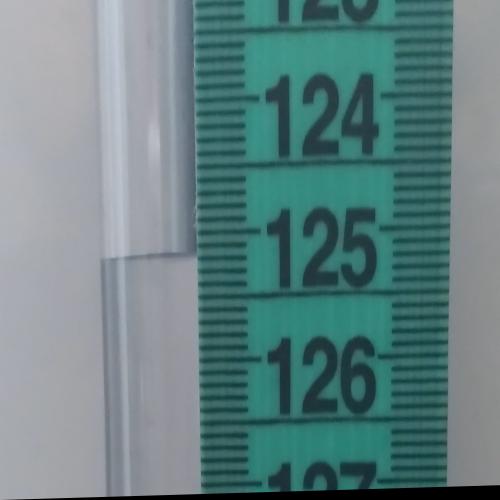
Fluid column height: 125.2 cm